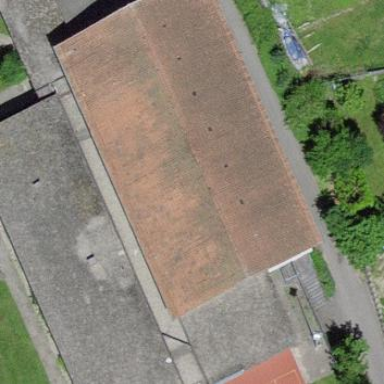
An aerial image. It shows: School building.